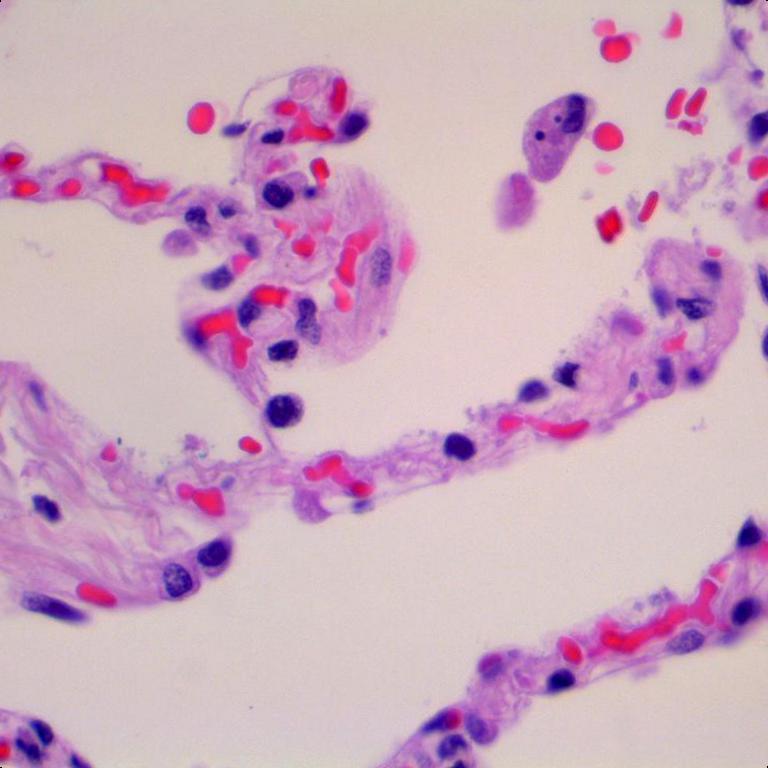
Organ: lung
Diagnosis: benign